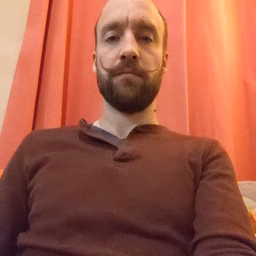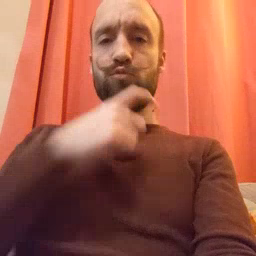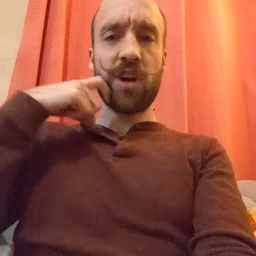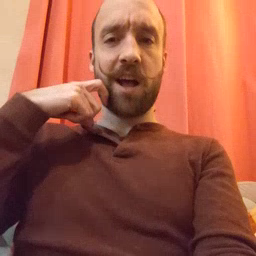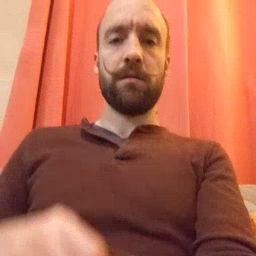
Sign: dry